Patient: sex F, age 73
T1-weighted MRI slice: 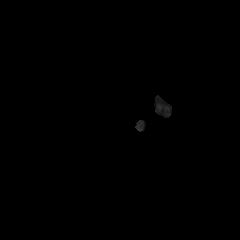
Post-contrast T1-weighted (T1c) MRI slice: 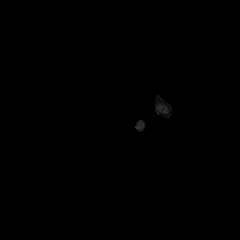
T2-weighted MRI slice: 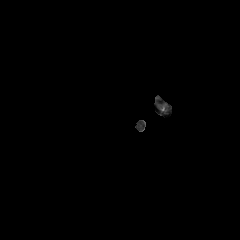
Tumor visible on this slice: no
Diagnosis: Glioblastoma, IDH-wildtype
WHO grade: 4